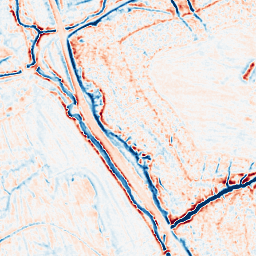
Category: multiscale
Decomposition family: dog_multiscale
Decomposition parameters: sigma_ratio: 1.6
n_scales: 3
base_sigma: 0.5
Upsampling method: linear_exact
Upsampling parameters: scale: 4
Upsampling scale: 4